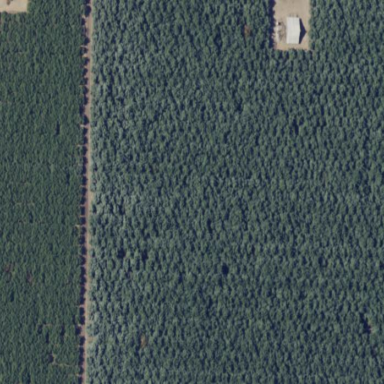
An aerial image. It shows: Orchard filled with walnut trees.